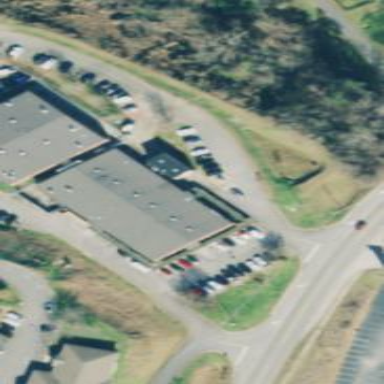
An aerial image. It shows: Part of police building.